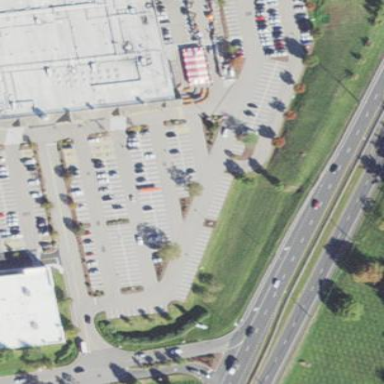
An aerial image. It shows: Retail area.